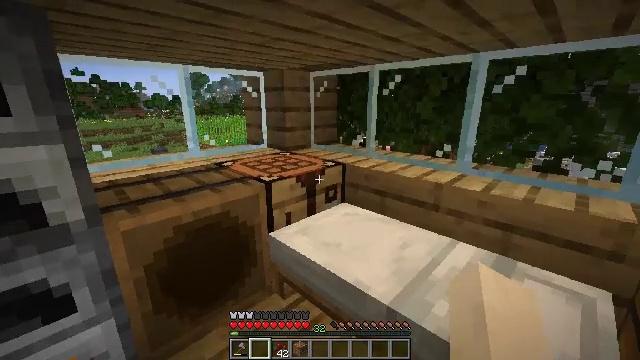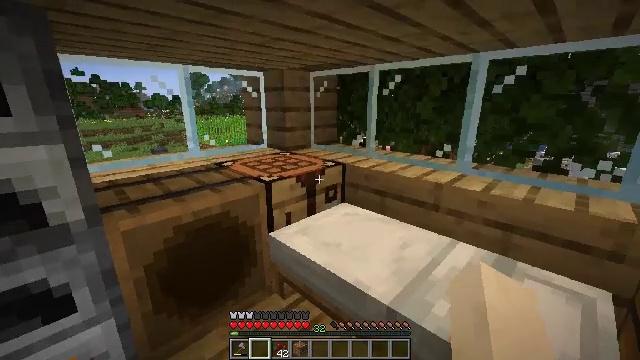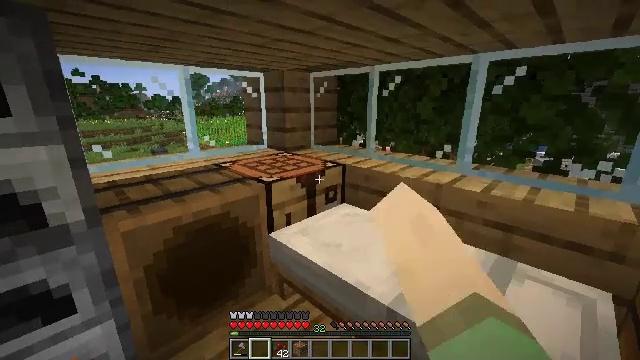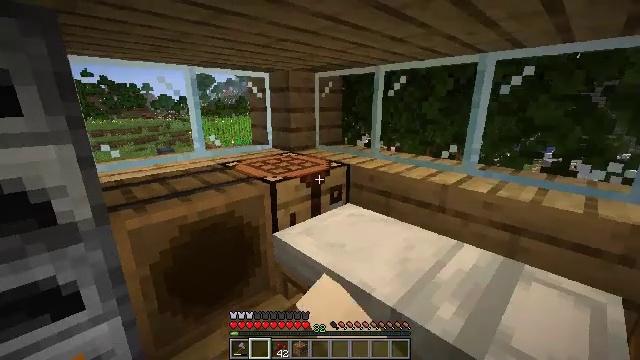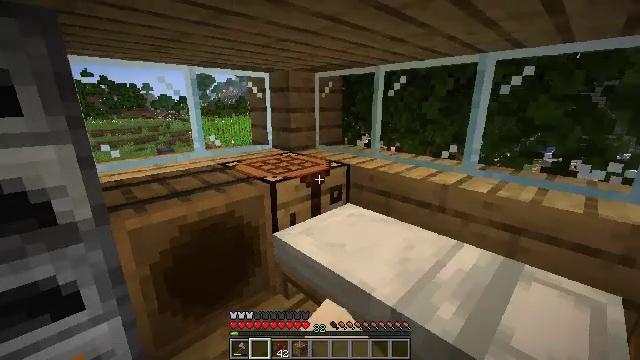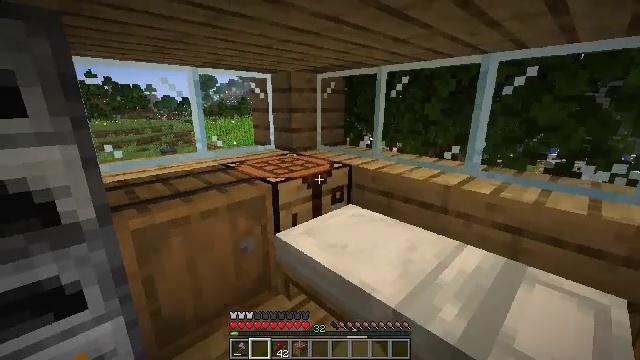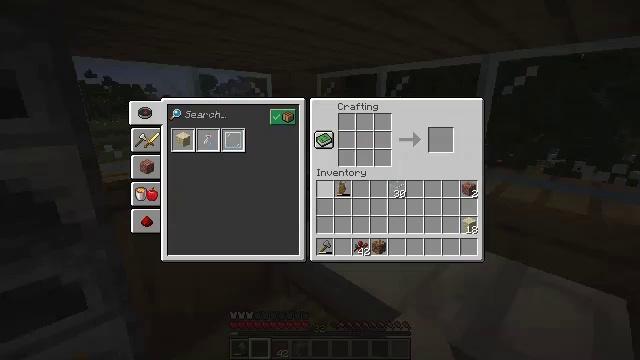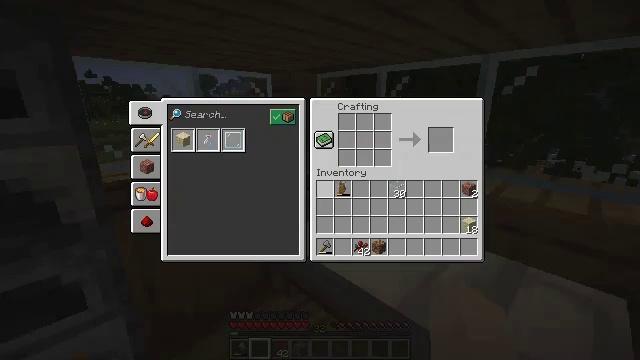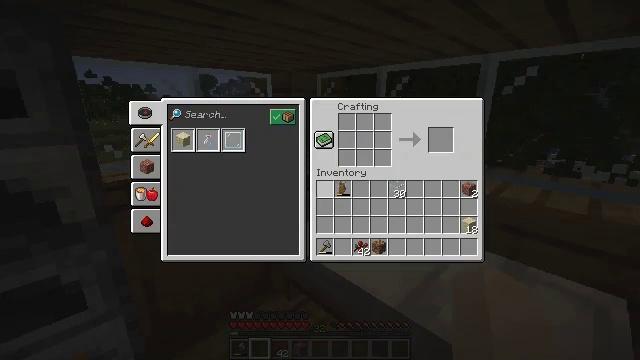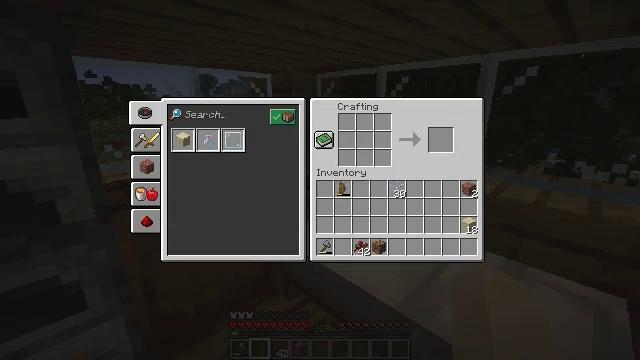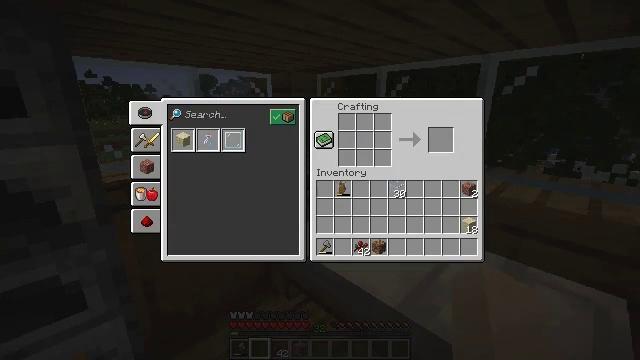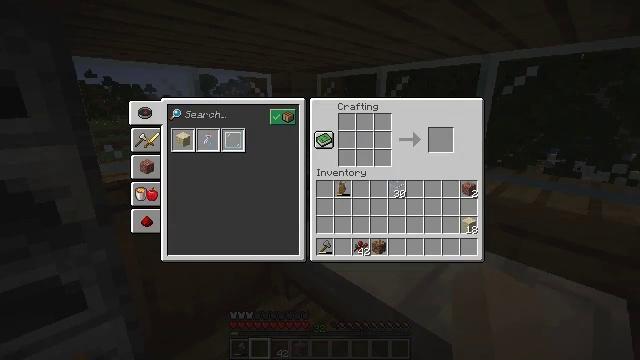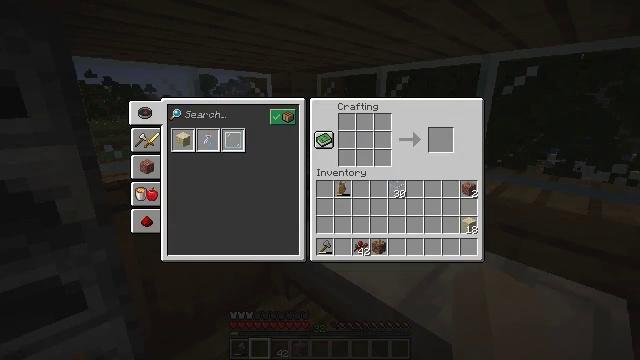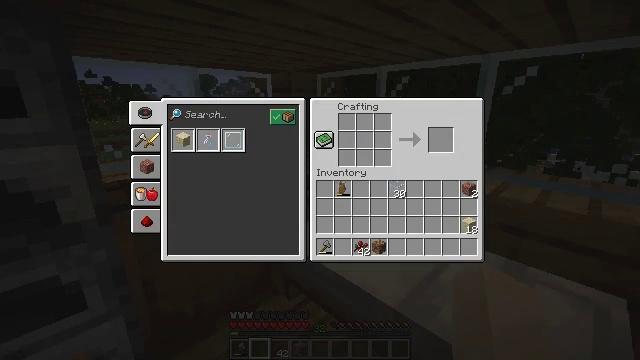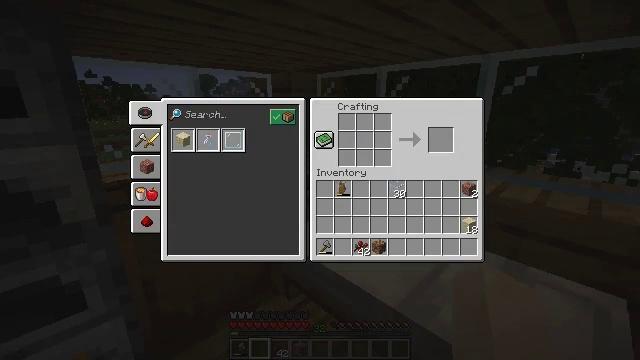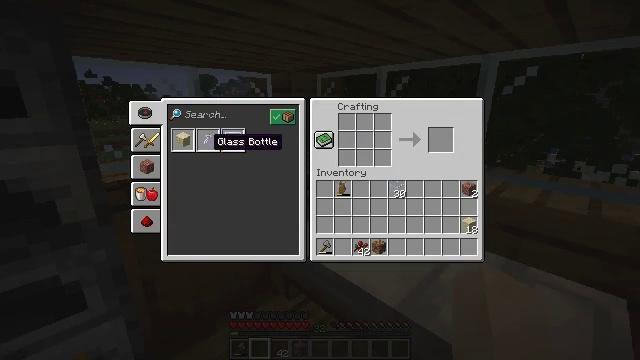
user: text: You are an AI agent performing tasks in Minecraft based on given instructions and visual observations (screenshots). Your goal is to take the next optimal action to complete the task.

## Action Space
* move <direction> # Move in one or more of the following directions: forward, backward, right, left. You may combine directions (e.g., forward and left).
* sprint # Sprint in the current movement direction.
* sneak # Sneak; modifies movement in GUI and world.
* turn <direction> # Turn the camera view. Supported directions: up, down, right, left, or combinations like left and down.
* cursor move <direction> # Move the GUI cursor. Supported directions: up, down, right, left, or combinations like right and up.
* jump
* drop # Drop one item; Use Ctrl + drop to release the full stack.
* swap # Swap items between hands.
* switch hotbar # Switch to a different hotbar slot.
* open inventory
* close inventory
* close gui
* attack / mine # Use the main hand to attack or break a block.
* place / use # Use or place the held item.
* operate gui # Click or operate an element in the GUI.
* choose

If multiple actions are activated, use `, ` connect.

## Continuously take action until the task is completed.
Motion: motion action
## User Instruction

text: Use the crafting table to craft a glass bottle.
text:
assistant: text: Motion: use / place
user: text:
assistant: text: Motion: use / place
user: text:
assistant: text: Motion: turn left, use / place
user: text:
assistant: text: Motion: use / place
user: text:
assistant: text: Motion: no_op
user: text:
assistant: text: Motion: open gui
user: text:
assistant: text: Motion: no_op
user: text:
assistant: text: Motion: no_op
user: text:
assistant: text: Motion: no_op
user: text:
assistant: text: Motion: cursor move left and up
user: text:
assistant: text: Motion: cursor move left and up
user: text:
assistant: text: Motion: cursor move left
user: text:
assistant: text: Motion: no_op
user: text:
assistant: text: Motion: no_op
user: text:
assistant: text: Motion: cursor move left
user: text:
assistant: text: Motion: cursor move left and up
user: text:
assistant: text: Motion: no_op
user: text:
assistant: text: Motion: operate gui
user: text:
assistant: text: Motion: operate gui
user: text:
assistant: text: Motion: operate gui
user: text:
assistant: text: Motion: no_op
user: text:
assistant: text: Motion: operate gui
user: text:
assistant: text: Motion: operate gui
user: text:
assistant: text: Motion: operate gui
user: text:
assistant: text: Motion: no_op
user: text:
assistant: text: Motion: operate gui
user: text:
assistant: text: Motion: operate gui
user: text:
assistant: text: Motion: operate gui
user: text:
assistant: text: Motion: no_op
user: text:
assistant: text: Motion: operate gui